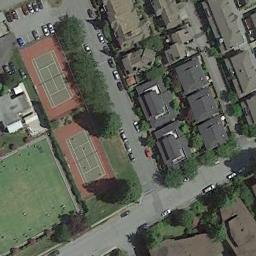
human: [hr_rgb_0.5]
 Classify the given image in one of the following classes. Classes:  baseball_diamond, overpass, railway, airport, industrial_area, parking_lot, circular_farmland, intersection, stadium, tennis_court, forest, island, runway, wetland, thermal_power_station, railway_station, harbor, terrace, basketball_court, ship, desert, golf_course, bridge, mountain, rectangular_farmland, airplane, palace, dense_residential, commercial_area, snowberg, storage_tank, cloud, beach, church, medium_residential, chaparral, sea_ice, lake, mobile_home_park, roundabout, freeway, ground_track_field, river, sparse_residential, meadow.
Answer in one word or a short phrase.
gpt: tennis_court